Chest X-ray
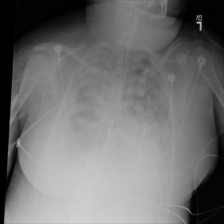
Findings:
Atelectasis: negative
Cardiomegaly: negative
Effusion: negative
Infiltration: negative
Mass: negative
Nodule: negative
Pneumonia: negative
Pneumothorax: negative
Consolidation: negative
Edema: negative
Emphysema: negative
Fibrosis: negative
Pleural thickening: negative
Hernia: negative